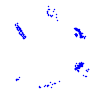
Particle: kaon